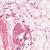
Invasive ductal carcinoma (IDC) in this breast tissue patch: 0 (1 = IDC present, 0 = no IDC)